Question: we want to make application like <URL>
where we can search by different category on left hand side panel or people can select country or region on map. can anyone suggest some sample or guidelines to implement this?
Thanks

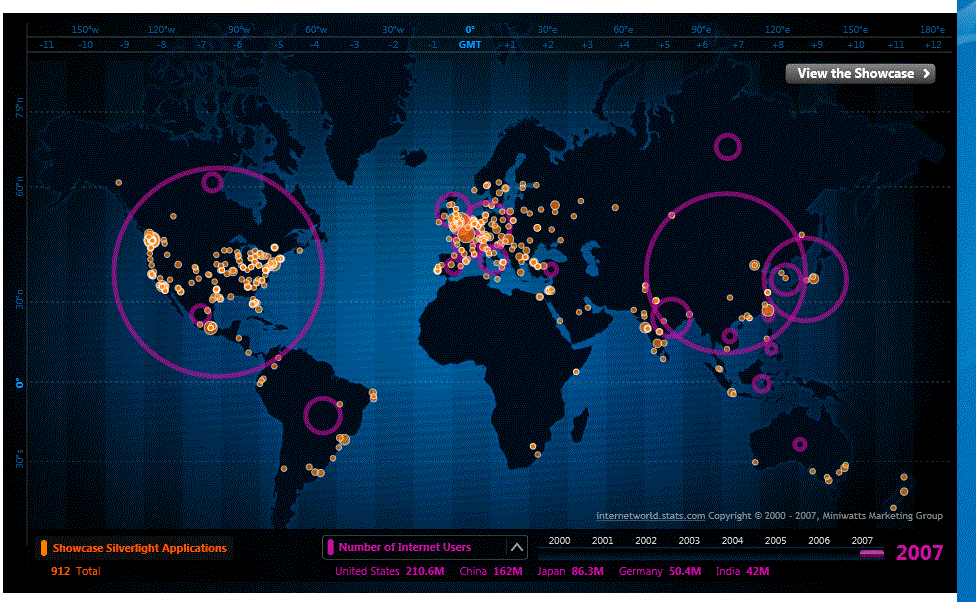
Answer: Given the complexity and obvious expense, I would be really impressed if anything like that was released as a sample (Microsoft are you listening?). It requires a lot of data to drive it.
I have been involved in <URL>....

Quoting myself: "You import a map as a background image and use the pen tool to dot-to-dot trace around the country. Combine all those path segments into a single path. Then create a separate poly-path for each state (close them to allow for a fill)."
Once you create them you can name the individual country polygons and connect up mouse logic to make them all glow on mouse over or change colour on press etc.
Basically all the other stuff on that screen are user controls and custom controls. Work out the behaviour you want and create controls to suit your own needs.